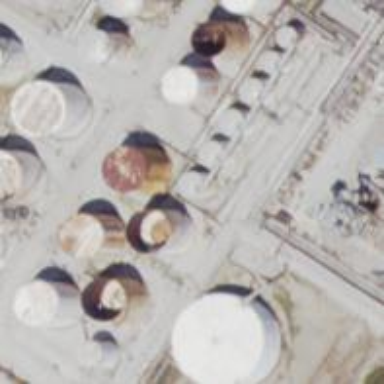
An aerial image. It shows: Storage tank that is man-made.